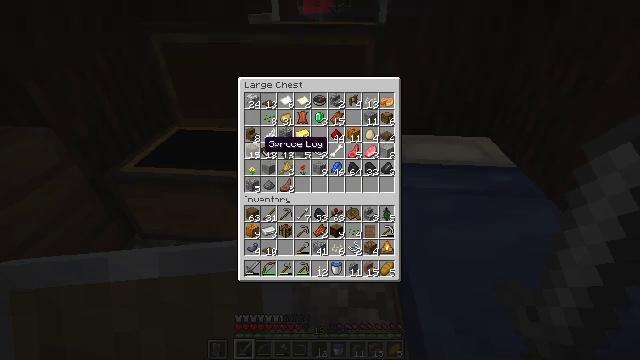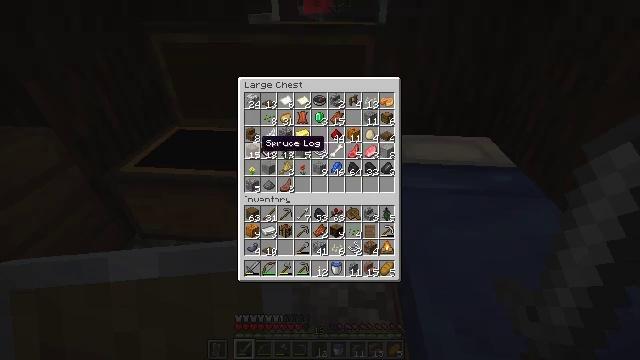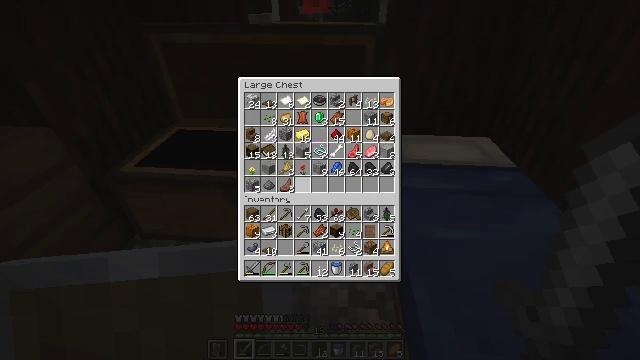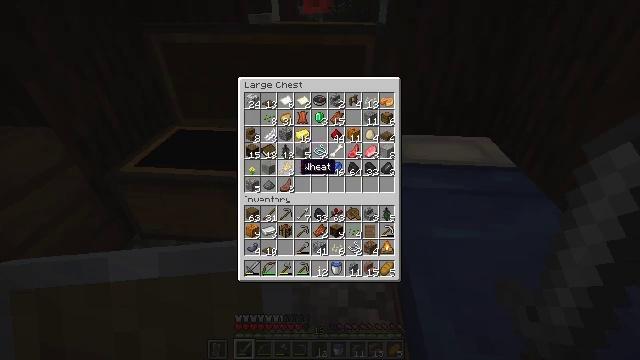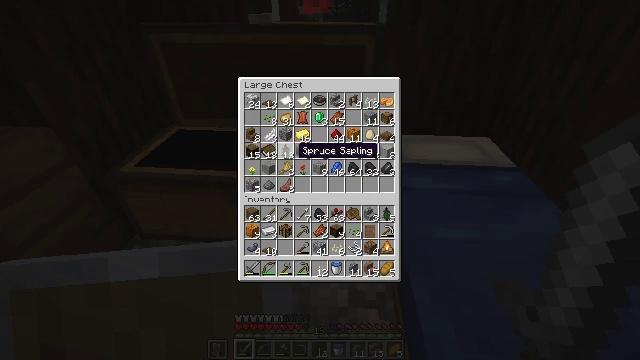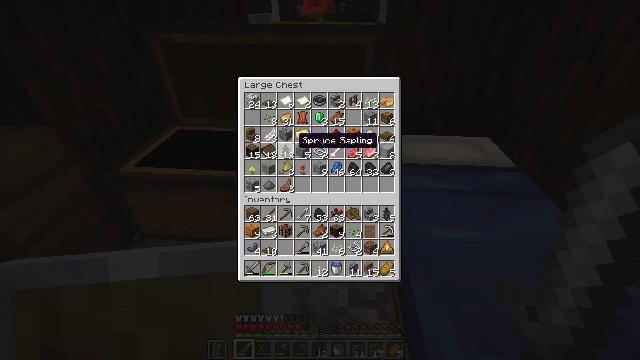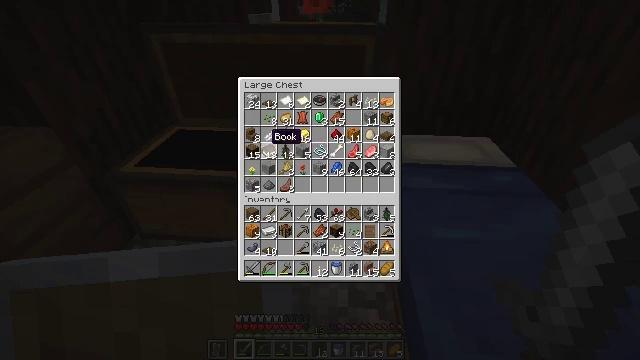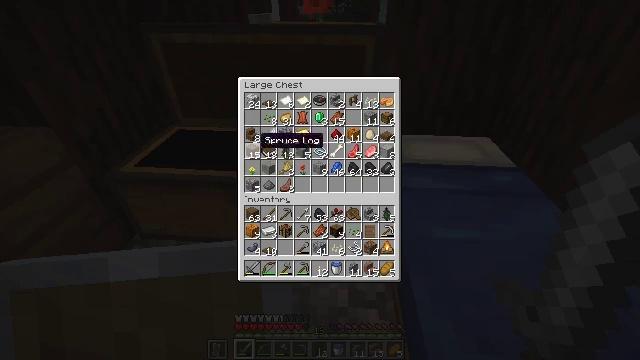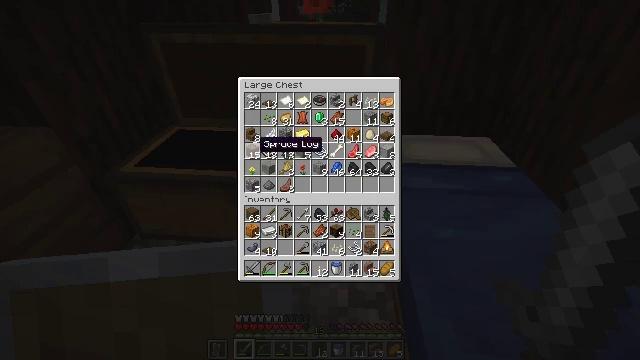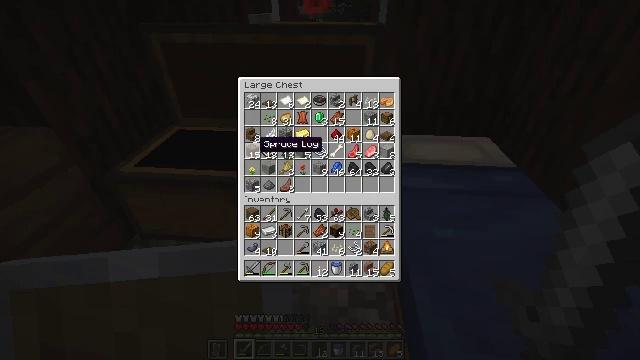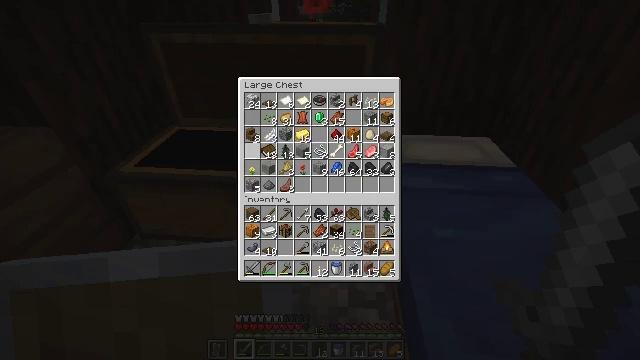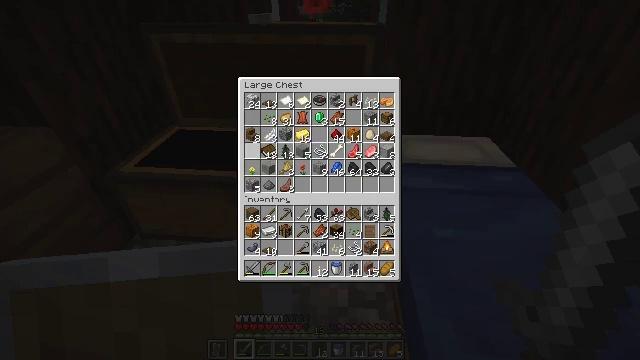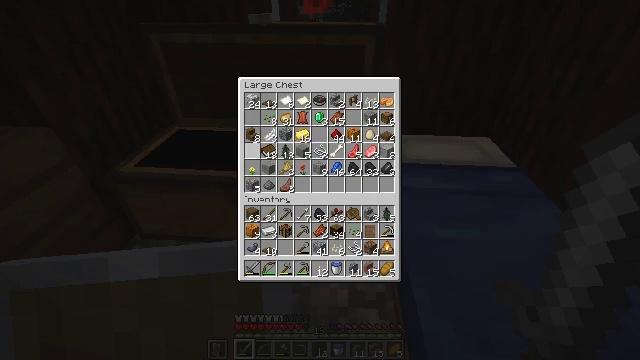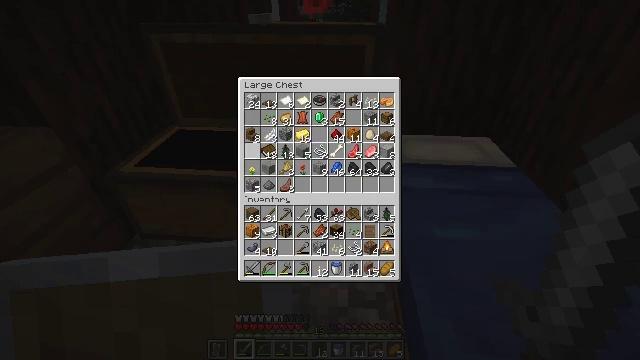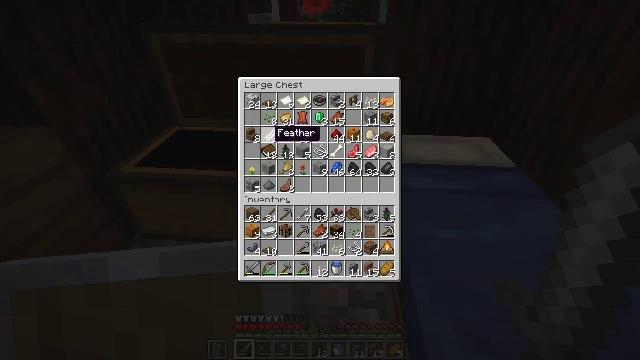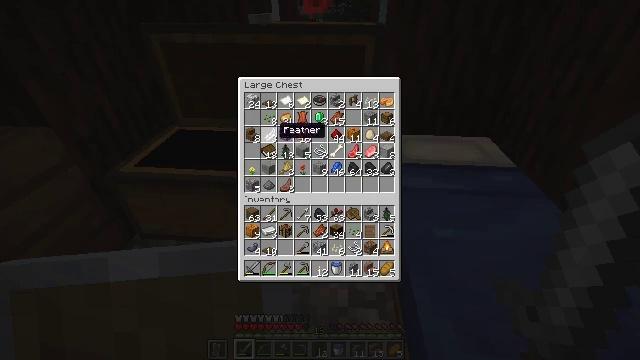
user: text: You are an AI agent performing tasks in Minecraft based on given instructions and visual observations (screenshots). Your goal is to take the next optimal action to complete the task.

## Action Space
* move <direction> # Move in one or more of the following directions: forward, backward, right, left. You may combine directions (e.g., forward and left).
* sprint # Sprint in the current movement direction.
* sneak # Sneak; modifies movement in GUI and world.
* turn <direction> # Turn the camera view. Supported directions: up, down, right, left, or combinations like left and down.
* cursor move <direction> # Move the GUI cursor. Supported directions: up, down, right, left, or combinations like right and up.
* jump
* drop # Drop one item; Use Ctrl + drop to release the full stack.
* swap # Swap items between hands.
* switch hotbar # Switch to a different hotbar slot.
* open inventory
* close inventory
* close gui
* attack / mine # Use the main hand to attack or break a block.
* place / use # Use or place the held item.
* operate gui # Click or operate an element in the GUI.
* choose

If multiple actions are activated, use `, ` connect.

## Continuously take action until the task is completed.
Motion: motion action
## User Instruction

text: Use the crafting table to produce a loom.
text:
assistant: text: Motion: sneak, open gui
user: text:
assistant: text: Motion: sneak, cursor move right and down, operate gui
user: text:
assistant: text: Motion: no_op
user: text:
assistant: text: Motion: cursor move up
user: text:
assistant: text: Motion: cursor move up
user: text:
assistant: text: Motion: cursor move left
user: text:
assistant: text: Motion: sneak, cursor move left
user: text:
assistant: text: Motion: sneak
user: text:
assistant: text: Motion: sneak
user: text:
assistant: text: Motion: sneak, operate gui
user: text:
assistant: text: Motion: sneak, operate gui
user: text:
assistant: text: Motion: sneak
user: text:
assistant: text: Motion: sneak
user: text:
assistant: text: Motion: sneak, cursor move right
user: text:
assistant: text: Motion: sneak
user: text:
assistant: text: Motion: sneak
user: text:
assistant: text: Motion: sneak
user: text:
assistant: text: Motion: sneak
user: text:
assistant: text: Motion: sneak
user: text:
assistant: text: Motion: sneak
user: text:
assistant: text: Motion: sneak, cursor move right
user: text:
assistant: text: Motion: sneak
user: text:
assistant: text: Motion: sneak
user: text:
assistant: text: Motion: sneak
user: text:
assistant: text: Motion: sneak
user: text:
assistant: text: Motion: sneak, cursor move left and up
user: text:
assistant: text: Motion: sneak
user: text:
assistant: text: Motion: sneak, operate gui
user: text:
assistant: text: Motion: sneak, operate gui
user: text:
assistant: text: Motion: sneak